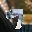
Label: 9